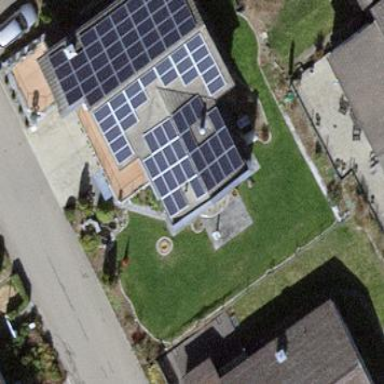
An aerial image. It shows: Small solar photovoltaic panel generator is producing electricity.